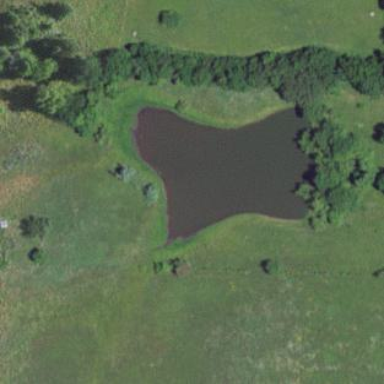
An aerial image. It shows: Lake with natural water.